Question: Hi i make list by php nearly 500~ value in a table
(Sil = Delete)

i already use jquery for my project
is there any plugin that allows you make checked multiple checkbox in jquery if they move the mouse on 2 parent div while mouse left button is on clicked
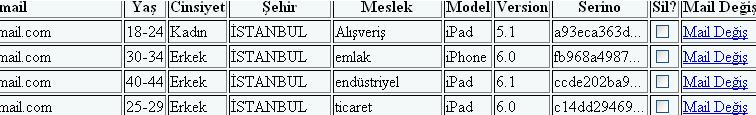
Answer: Yes you can, like this:
var mouseIsDown;
'''
$(document).on('mousedown', function() {
mouseIsDown = true;
});
$(document).on('mouseup', function() {
mouseIsDown = false;
});
$('td').on('mouseenter', function() {
if(mouseIsDown) {
$(this).find('input[type=checkbox]').prop('checked', true);
}
});
'''
See the demo: <URL>